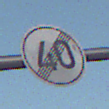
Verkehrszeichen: EndeGeschwindigkeit40
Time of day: SunriseSunset
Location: Outdoor (Nature)
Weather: Clear
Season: NotSpecified
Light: Natural